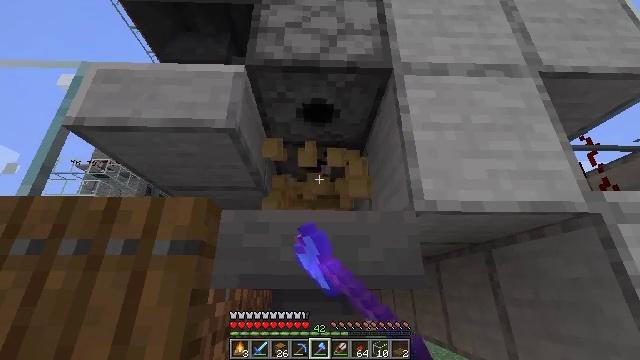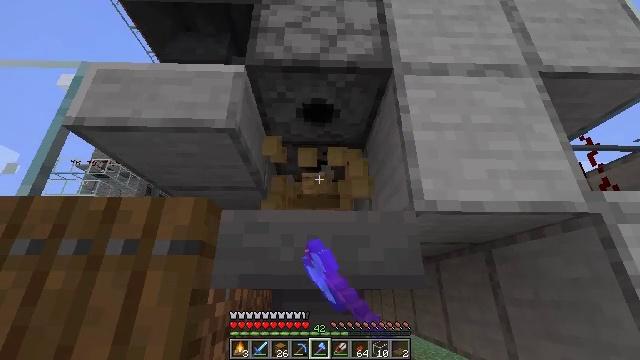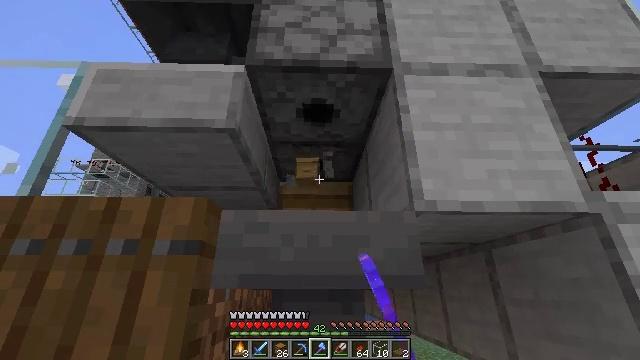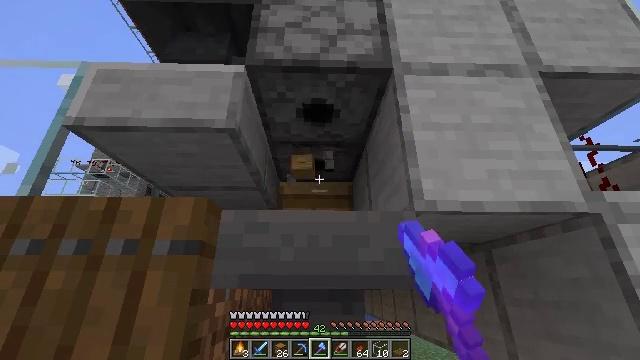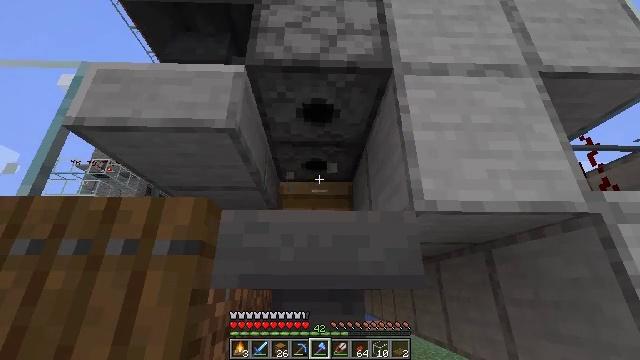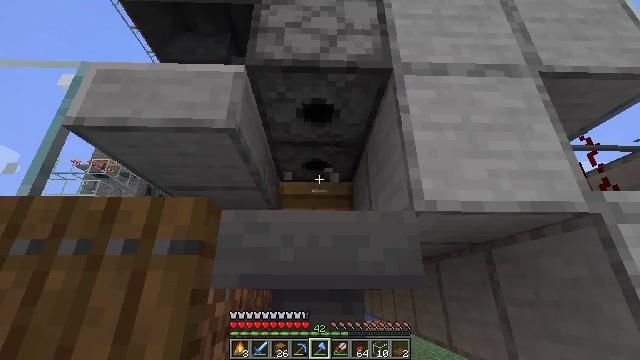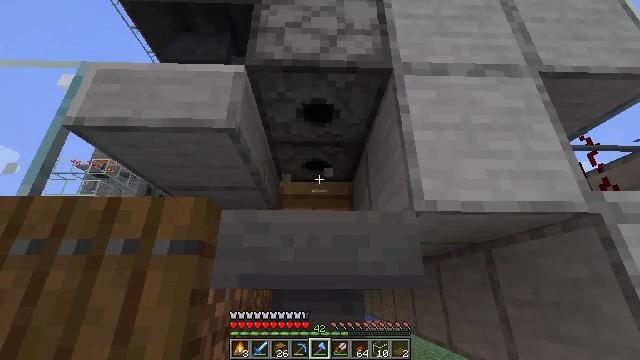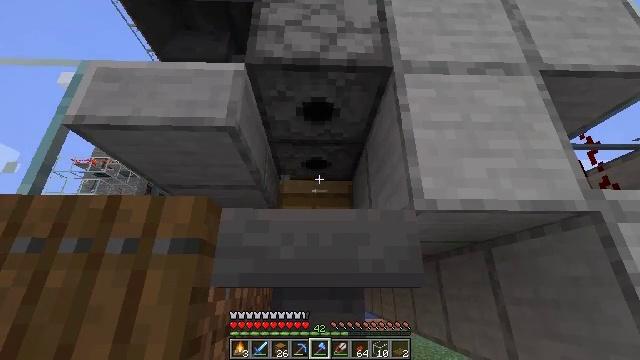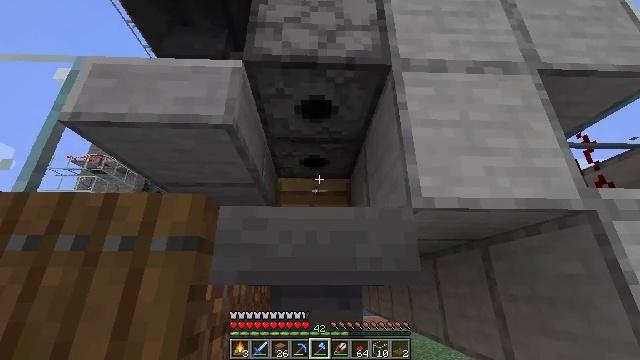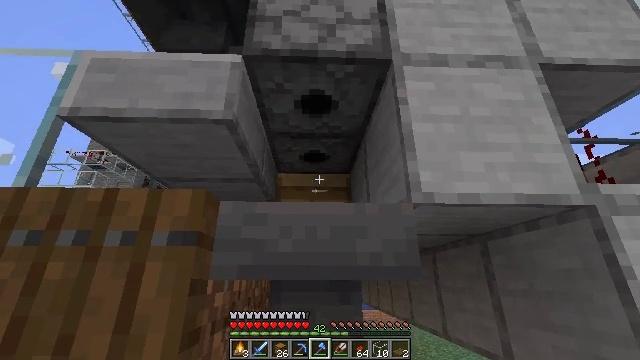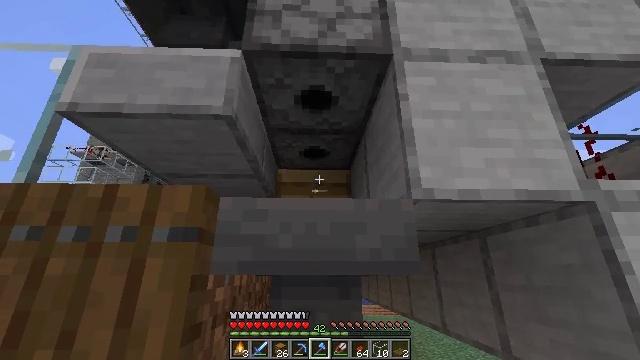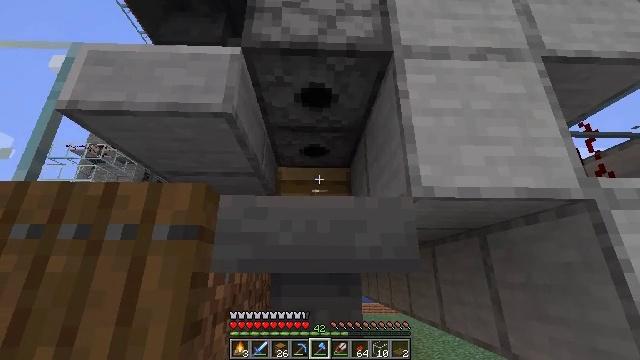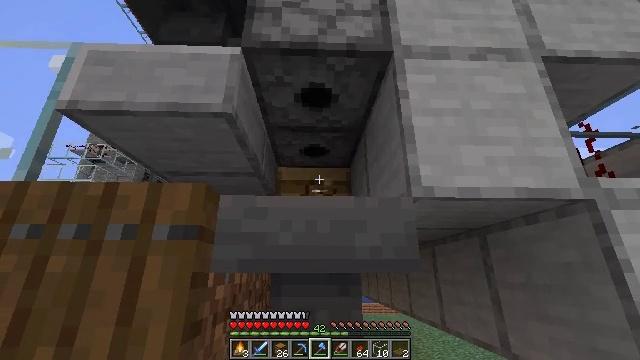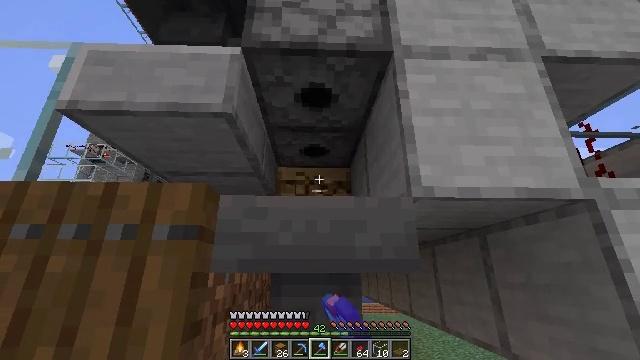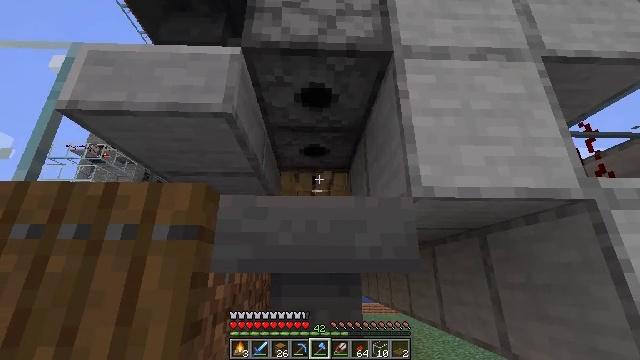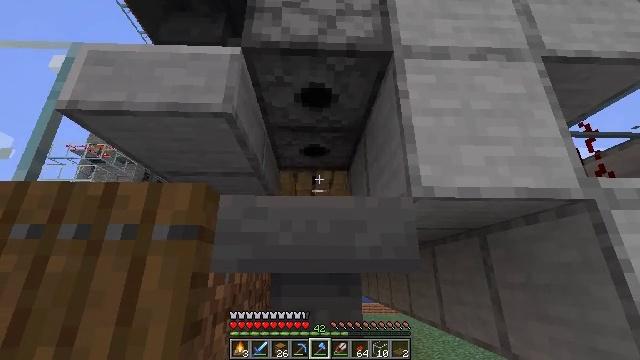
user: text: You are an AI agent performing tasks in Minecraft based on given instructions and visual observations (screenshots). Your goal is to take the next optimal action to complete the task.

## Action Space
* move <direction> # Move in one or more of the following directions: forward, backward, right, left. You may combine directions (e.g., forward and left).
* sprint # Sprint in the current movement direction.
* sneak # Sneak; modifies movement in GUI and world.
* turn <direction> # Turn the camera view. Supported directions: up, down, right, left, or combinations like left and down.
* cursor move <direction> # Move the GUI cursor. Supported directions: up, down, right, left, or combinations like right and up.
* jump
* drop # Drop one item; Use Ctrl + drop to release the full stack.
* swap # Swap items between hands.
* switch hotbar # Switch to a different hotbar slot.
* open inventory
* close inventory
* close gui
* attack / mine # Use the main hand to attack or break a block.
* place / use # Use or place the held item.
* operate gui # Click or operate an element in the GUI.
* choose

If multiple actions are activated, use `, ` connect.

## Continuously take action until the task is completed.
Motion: motion action
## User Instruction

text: Break the beehive while avoiding bees.
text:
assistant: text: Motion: attack / mine
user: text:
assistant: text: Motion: attack / mine
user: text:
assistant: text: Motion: no_op
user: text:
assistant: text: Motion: no_op
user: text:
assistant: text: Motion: no_op
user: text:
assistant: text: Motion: no_op
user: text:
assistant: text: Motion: no_op
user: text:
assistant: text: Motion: no_op
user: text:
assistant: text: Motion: turn down
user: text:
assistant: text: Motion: no_op
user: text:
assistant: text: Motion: no_op
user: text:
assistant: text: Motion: attack / mine
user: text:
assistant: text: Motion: attack / mine
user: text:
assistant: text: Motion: attack / mine
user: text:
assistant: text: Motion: attack / mine
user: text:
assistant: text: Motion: attack / mine
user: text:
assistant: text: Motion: attack / mine
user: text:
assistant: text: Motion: attack / mine
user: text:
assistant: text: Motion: attack / mine